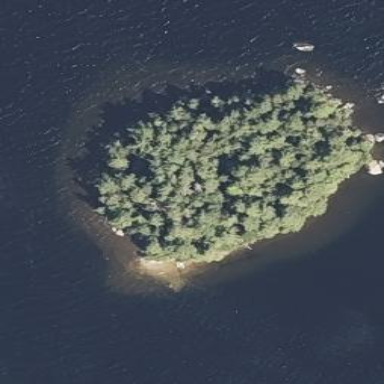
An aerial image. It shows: Island covered with woodland.